Interaction volume radius: 5 \u00c5
Interaction volume height: 40 \u00c5
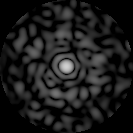
Disorder parameter: 0.8071